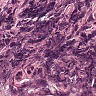
Metastatic tissue present: no